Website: bh-photo
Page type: gifting
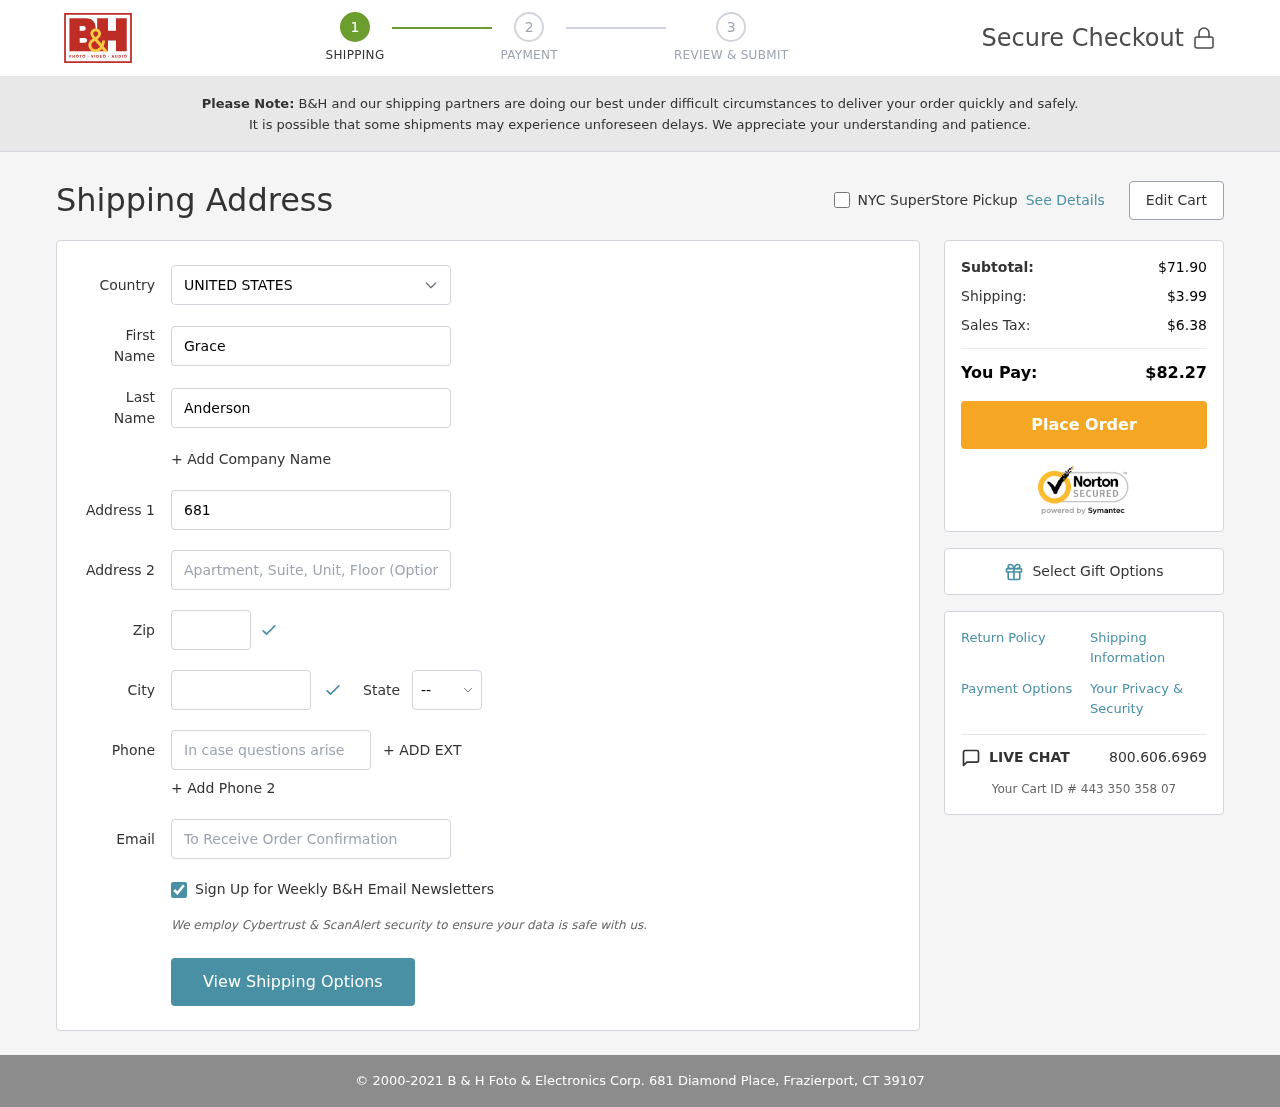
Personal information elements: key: PII_CITY
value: Frazierport
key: PII_COUNTRY
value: United States
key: PII_EMAIL
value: ganderson@gmail.com
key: PII_FIRSTNAME
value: Grace
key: PII_LASTNAME
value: Anderson
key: PII_PHONE
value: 3522918695
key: PII_POSTCODE
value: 39107
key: PII_STATE_ABBR
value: CT
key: PII_STREET
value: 681 Diamond Place
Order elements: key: ORDER_SUBTOTAL
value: $71.90
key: ORDER_SHIPPING_COST
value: $3.99
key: ORDER_TAX
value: $6.38
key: ORDER_TOTAL
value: $82.27
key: ORDER_ID
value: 443 350 358 07